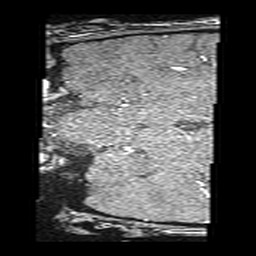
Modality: angio
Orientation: coronal
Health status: ill
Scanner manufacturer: siemens
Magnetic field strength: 3 T
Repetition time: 0.022 s
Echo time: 0.00401 s